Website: lowes
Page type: customer-info-address
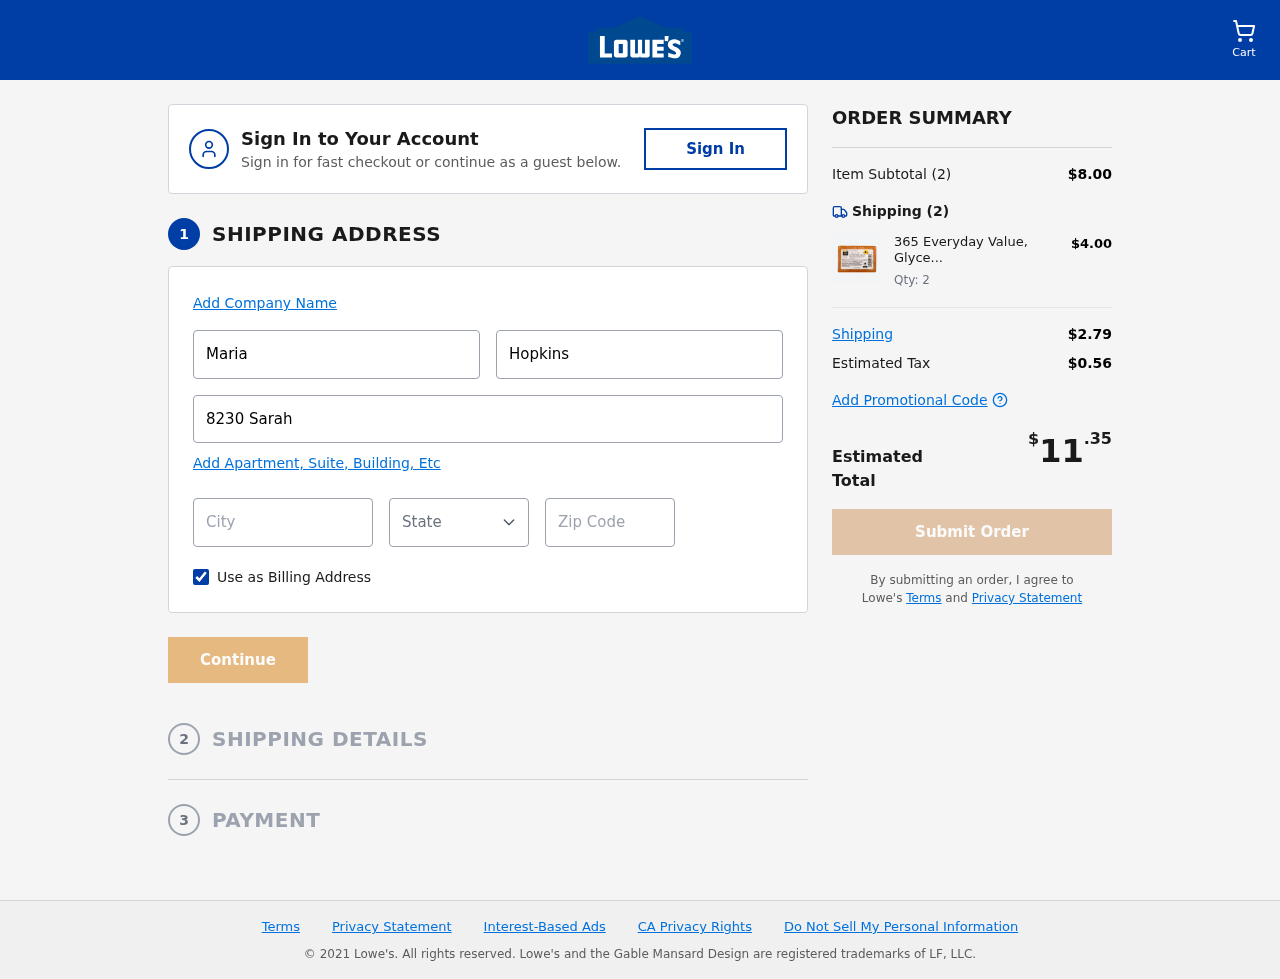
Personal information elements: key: PII_CITY
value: Lake Joshuafurt
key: PII_FIRSTNAME
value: Maria
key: PII_LASTNAME
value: Hopkins
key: PII_POSTCODE
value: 41002
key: PII_STATE_ABBR
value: AZ
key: PII_STREET
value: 8230 Sarah Fork Suite 815
Product elements: key: PRODUCT1_NAME
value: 365 Everyday Value, Glycerin Soap, Vitamin E, 4 oz
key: PRODUCT1_PRICE
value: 4
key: PRODUCT1_QUANTITY
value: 2
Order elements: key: ORDER_NUM_ITEMS
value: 2
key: ORDER_SUBTOTAL
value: $8.00
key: ORDER_NUM_ITEMS2
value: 2
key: ORDER_SHIPPING_COST
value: $2.79
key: ORDER_TAX
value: $0.56
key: ORDER_TOTAL
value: $11.35